Field crop: maize
Growth stage: 2
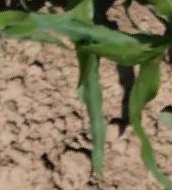
Species: maize